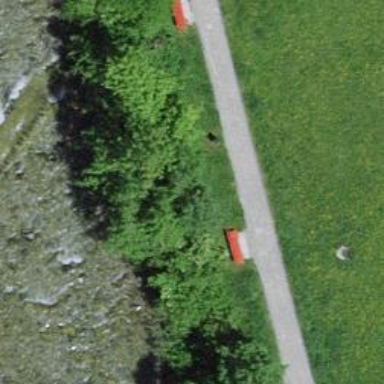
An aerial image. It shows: Bench.